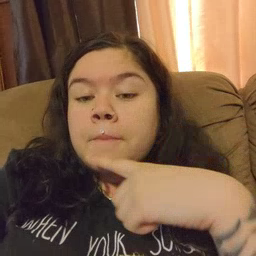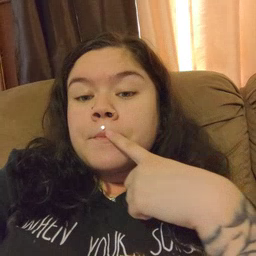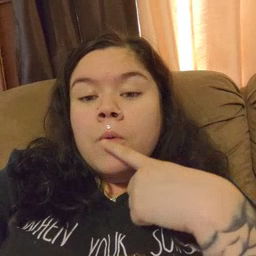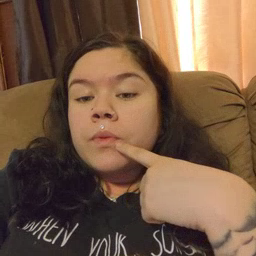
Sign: mouth